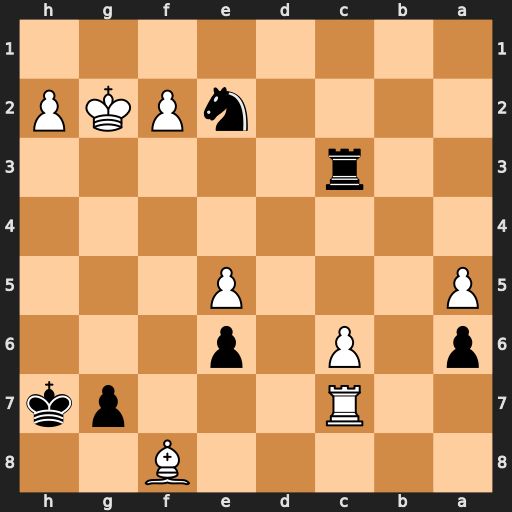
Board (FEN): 5B2/2R3pk/p1P1p3/P3P3/8/2r5/4nPKP/8
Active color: b
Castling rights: -
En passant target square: -
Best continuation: Nf4+ Kf1 Rc1#